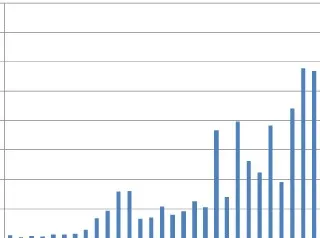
Malaria cases in Bhutan, 1965-2010.
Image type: chart (chart)